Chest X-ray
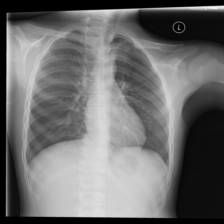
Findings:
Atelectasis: negative
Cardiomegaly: negative
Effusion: negative
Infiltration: negative
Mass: negative
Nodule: negative
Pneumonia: negative
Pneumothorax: negative
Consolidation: negative
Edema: negative
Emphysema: negative
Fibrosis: negative
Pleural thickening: negative
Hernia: negative